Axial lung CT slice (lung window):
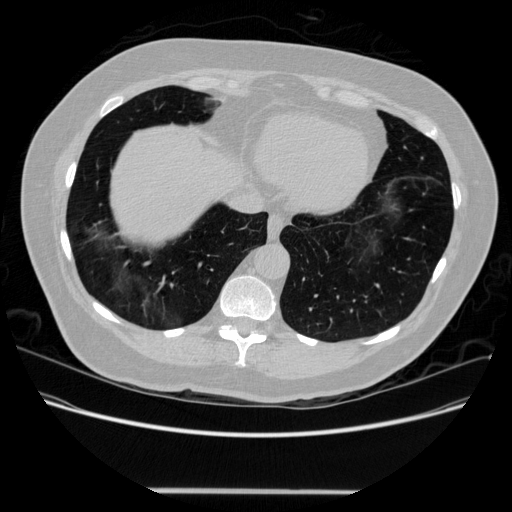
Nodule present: no